Question: I've been developing a website where, now i need to show sort of a grid layout ( This is not regarding the grid structure which is used to maintain the whole web page layout ) with options in it! Below is a mock up of the layout I'm suppose to implement.

How can I achieve this with html. I thought of using a real html table, bt since tables are not in use these days for layouts, I'm not sure if it's the bes way. Is it good to use a div structure and achieve this using css or what is the best way to implement such a layout.
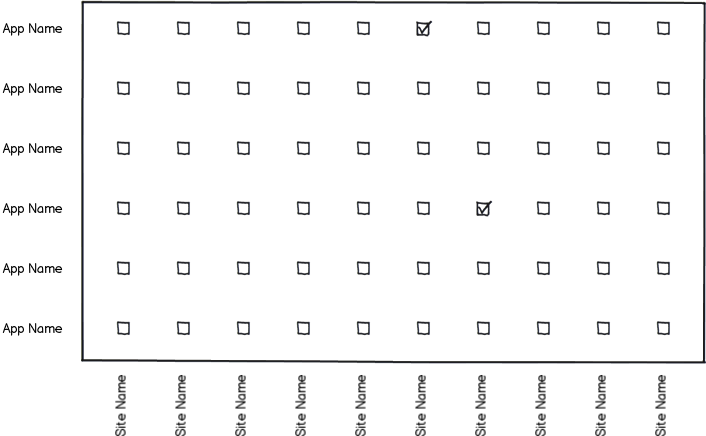
Answer: The information you're presenting is semantically tabular; HTML tables are exactly what you should use.
Tables are frowned upon for layout, they are preferred when presenting tabular data.
I'd recommend looking up the 'thead' and 'tfoot' elements to aid in the markup semantics.